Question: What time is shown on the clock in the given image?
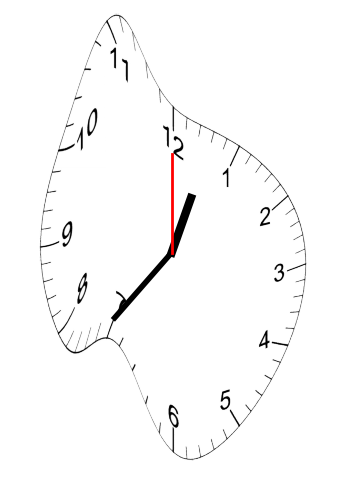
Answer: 12:36:00